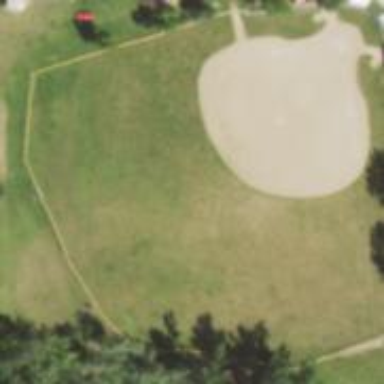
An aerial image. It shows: Softball pitch for baseball.